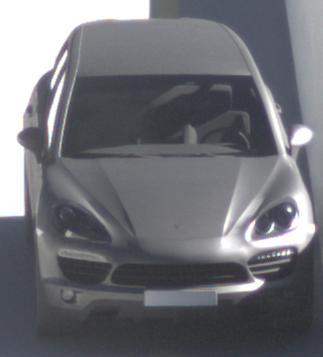
Make: Porsche
Model: Cayenne
Detailed model: Cayenne (958)
Model produced from: 2010/05
Model produced until: 2014/07
Doors: 5
Color: gray
Road condition: dry road
Daytime: morning or afternoon
Contrast: high contrast